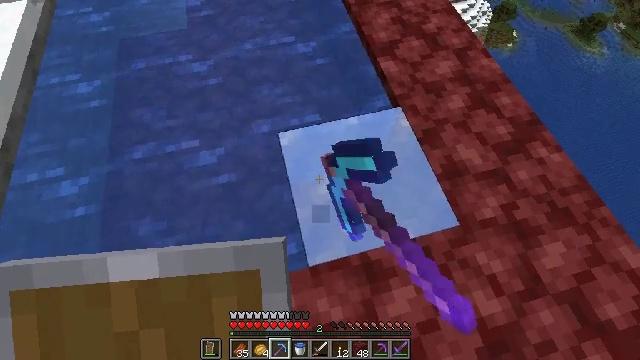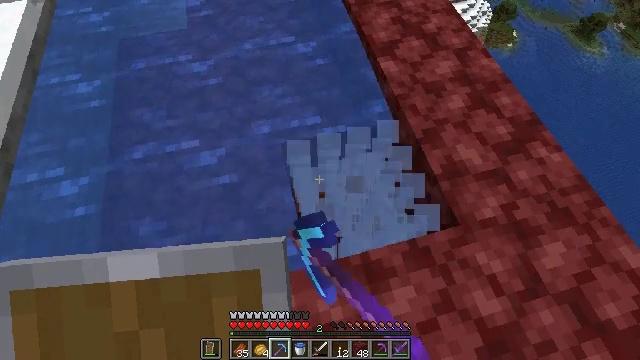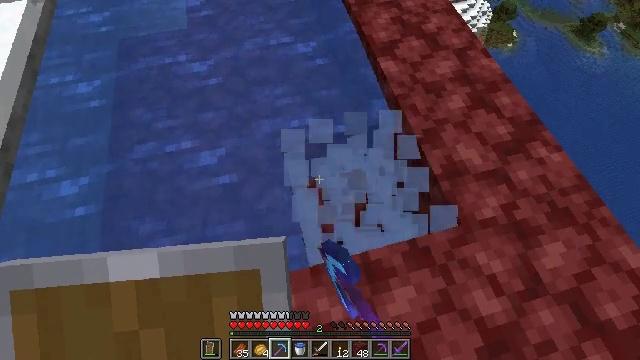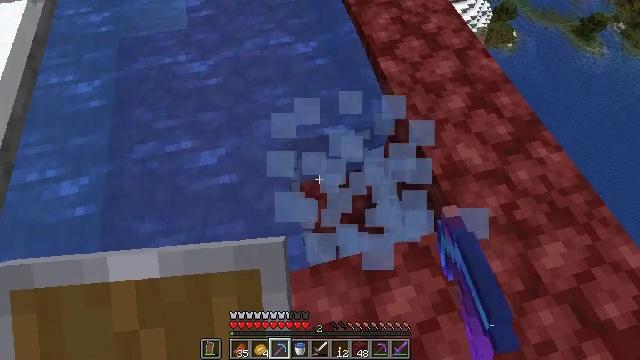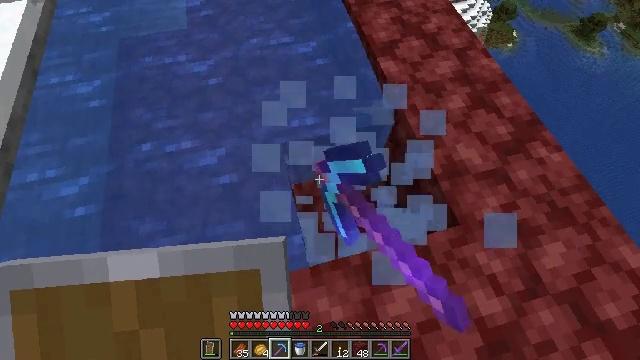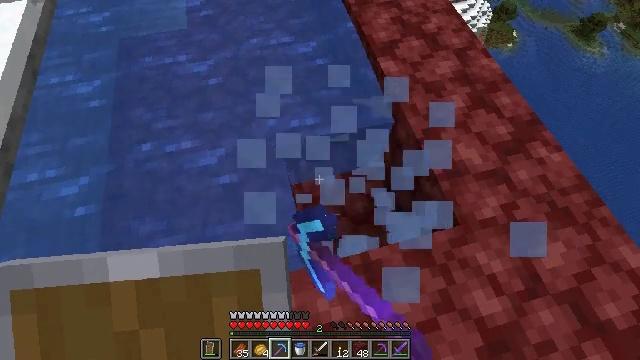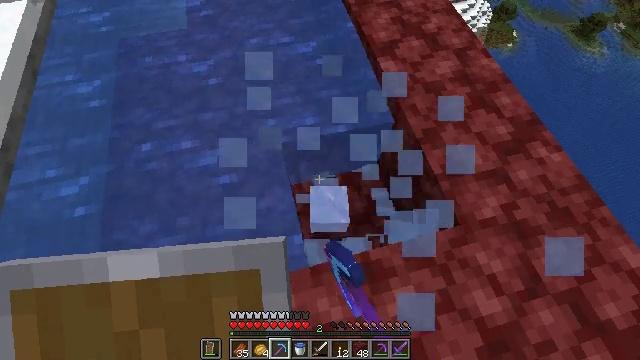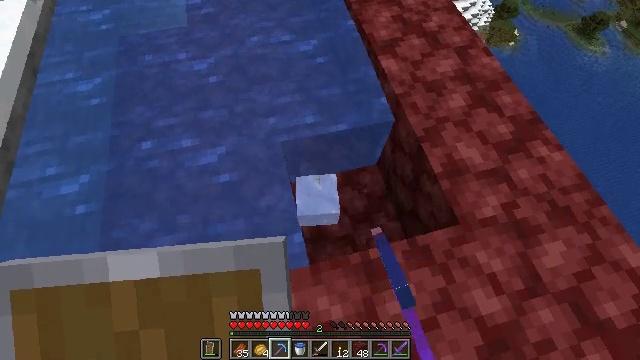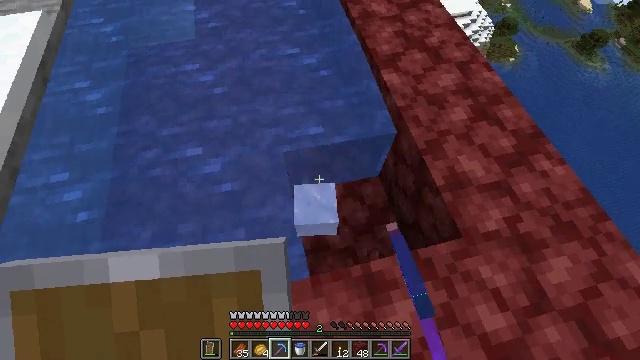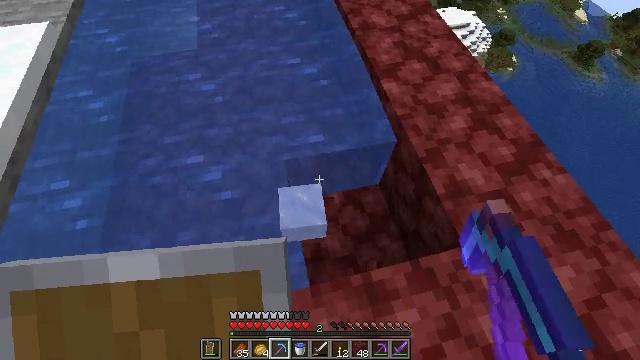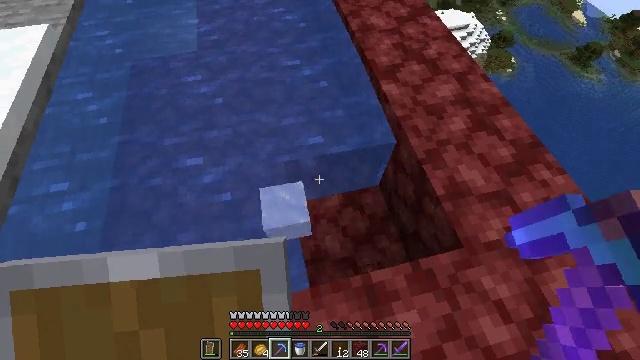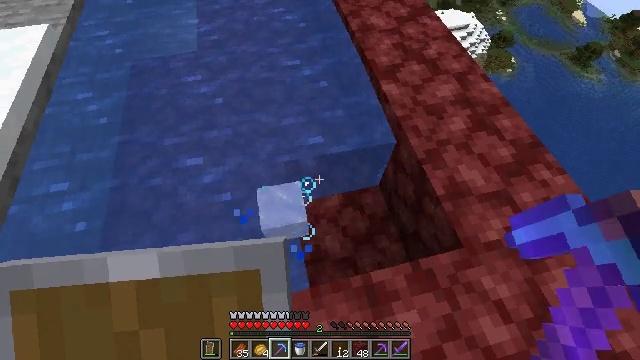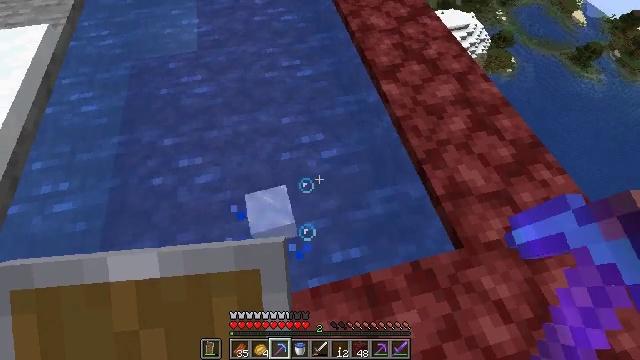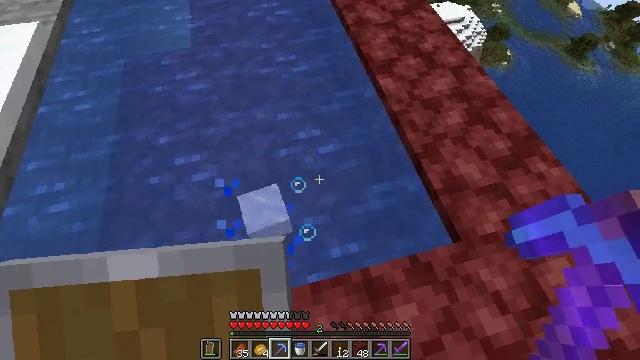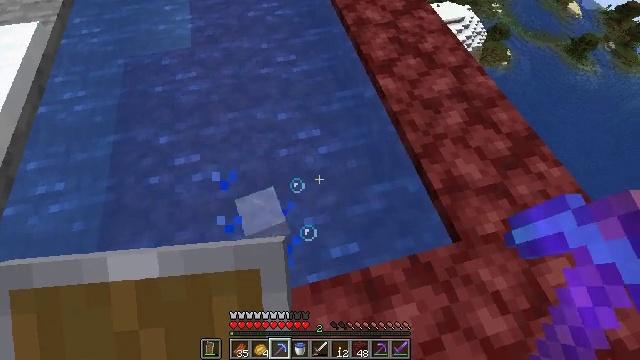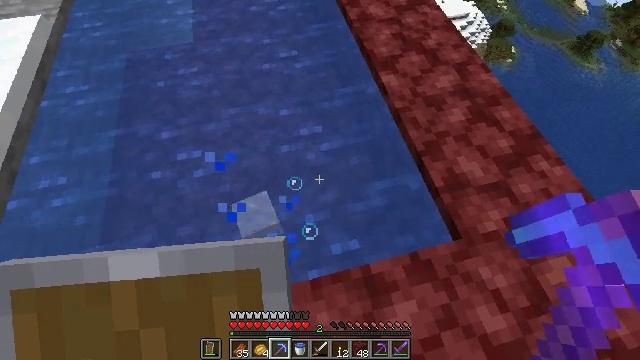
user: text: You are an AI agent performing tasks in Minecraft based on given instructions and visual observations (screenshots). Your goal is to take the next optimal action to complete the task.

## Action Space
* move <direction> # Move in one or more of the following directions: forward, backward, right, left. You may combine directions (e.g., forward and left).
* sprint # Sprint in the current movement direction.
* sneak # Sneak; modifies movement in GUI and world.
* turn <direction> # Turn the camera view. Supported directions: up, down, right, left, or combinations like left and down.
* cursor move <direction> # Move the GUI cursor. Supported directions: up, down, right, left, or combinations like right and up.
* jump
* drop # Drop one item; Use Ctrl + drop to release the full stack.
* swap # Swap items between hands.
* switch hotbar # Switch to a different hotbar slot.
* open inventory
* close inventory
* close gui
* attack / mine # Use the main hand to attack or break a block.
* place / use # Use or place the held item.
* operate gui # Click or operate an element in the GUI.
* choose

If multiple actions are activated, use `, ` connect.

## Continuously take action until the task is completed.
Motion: motion action
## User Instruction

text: Mine ice to use in an ice pathway.
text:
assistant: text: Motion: attack / mine
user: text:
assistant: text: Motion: attack / mine
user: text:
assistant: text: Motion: attack / mine
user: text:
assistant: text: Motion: attack / mine
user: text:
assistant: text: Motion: attack / mine
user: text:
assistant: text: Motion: no_op
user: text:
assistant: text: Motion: no_op
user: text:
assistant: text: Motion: turn up
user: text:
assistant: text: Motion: turn up
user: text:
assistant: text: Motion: no_op
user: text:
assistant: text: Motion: no_op
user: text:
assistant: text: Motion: no_op
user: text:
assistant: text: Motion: turn right
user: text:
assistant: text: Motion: no_op
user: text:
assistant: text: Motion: no_op
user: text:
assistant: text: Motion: turn left
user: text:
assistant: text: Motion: no_op
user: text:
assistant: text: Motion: turn down
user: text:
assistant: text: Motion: turn left
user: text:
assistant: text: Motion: no_op
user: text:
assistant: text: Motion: no_op
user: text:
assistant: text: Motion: no_op
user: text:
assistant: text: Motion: no_op
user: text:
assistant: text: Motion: no_op
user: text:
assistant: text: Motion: turn left
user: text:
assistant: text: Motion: turn left and up
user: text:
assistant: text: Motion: turn left and up
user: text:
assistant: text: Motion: turn left and up
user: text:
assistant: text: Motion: turn left and up
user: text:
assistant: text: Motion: turn left and up